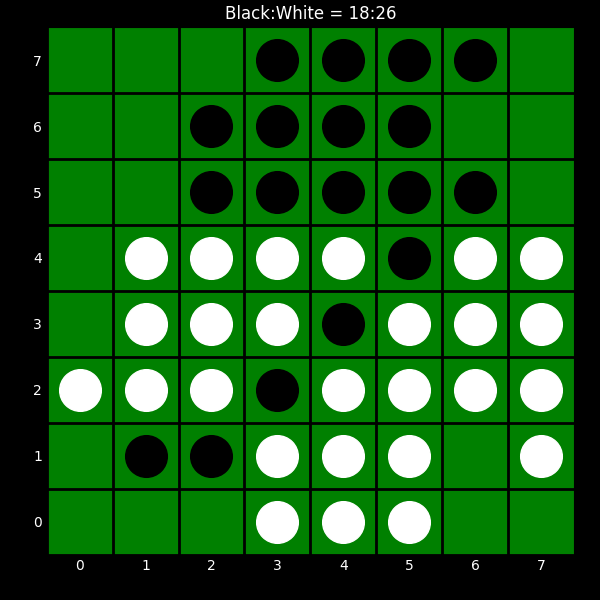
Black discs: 18
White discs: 26